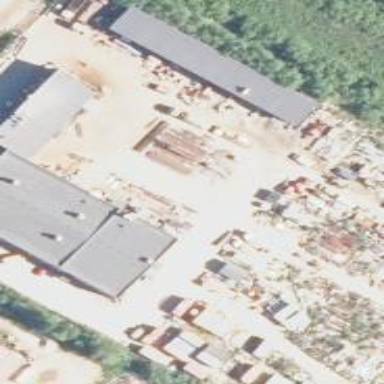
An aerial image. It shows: Scrap yard situated in industrial area.